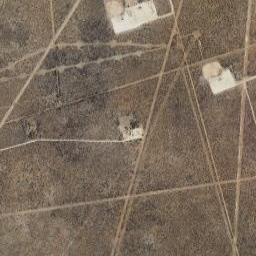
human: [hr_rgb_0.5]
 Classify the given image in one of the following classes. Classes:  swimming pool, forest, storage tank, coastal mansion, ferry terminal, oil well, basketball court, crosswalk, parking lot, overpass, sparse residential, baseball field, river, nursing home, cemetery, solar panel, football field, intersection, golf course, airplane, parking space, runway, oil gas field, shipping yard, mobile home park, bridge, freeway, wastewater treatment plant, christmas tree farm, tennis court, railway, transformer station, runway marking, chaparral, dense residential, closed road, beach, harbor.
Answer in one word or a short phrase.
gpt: oil gas field